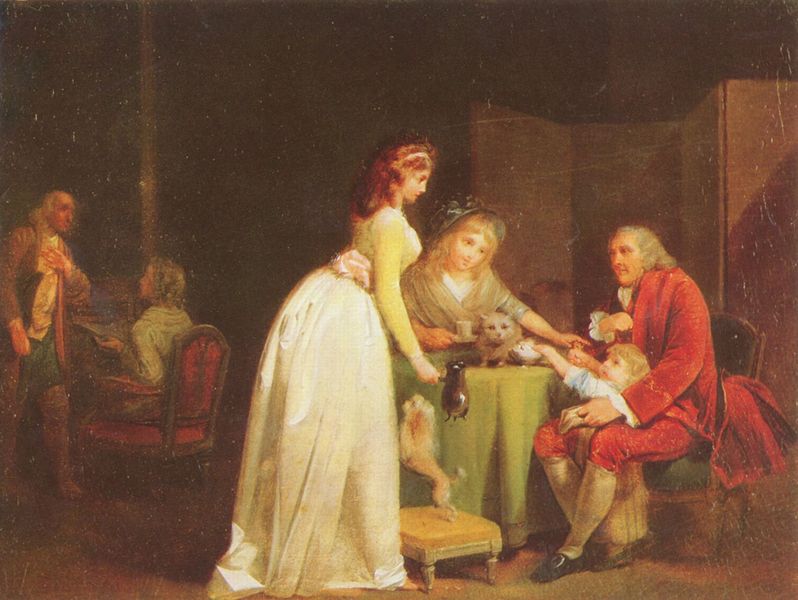
Titel: Besuch beim Großvater
Künstler: Louis Léopold Boilly
Standort: Budapest
Institution: Szépmüvészeti Múzeum
Schlagwörter: blau, dunkel, gemälde, mann, schatten, weiß, frauen, gelb, grün, menschen, mädchen, sitzen, braun, brust, busen, cafe, frankreich, frau, frisur, hell, hintergrund, hut, kleid, kleider, licht, männer, profil, raum, schwarz, stuhl, stühle, szene, tisch, vordergrund, zimmer, dame, hund, hunde, rot, tiere, gespräch, rock, schleife, blond, hose, jacke, jung, falten, gesicht, lang, samt, stehen, innenraum, tischdecke, tischtuch, sonne, gold, haare, interieur, sessel, decke, familie, kind, locken, seide, kinder, rund, kanne, perücke, hündchen, taille, brüste, parabon, sitz, alter mann, schuhe, jungen, barun, baby, hocker, schemel, ölgemälde, essen, wein, polster, salon, glatze, dunkelrot, stuhllehne, paravan, paravant, plüsch, robe, tasse, paravon, tee, betrachtung, junge, jacket, spange, katze, strümpfe, greis, dose, restaurant, untertasse, greifen, stiefel, bedienung, kleinkind, kätzchen, biedermeier, ehepaar, kniebundhose, kniestrümpfe, kaffe, katzen, haustiere, wirtshaus, betteln, alltagsszene, gürn, kniehose, rundtisch, beinkleid, pudel, bänkchen, lan, kniestümpfe, stehwand, gute stube, famielienbild, dame mit kaffeekanne, eltern und kinder